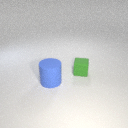
small green rubber cube behind large blue rubber cylinder